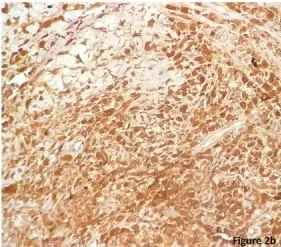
S100 reactivity.
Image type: pathology (immunostaining)